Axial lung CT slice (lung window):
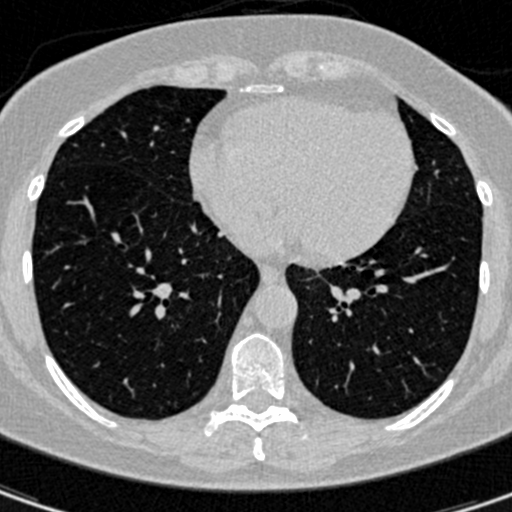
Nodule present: no